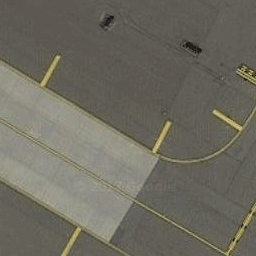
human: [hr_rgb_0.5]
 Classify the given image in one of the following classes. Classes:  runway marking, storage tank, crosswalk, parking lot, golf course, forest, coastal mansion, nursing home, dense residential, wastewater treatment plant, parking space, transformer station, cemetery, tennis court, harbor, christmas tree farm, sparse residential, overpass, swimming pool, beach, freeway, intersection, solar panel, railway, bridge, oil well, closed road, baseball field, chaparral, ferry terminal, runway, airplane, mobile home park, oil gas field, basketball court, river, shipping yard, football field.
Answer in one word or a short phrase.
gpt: runway marking